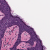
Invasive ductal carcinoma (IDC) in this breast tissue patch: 0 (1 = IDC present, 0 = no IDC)